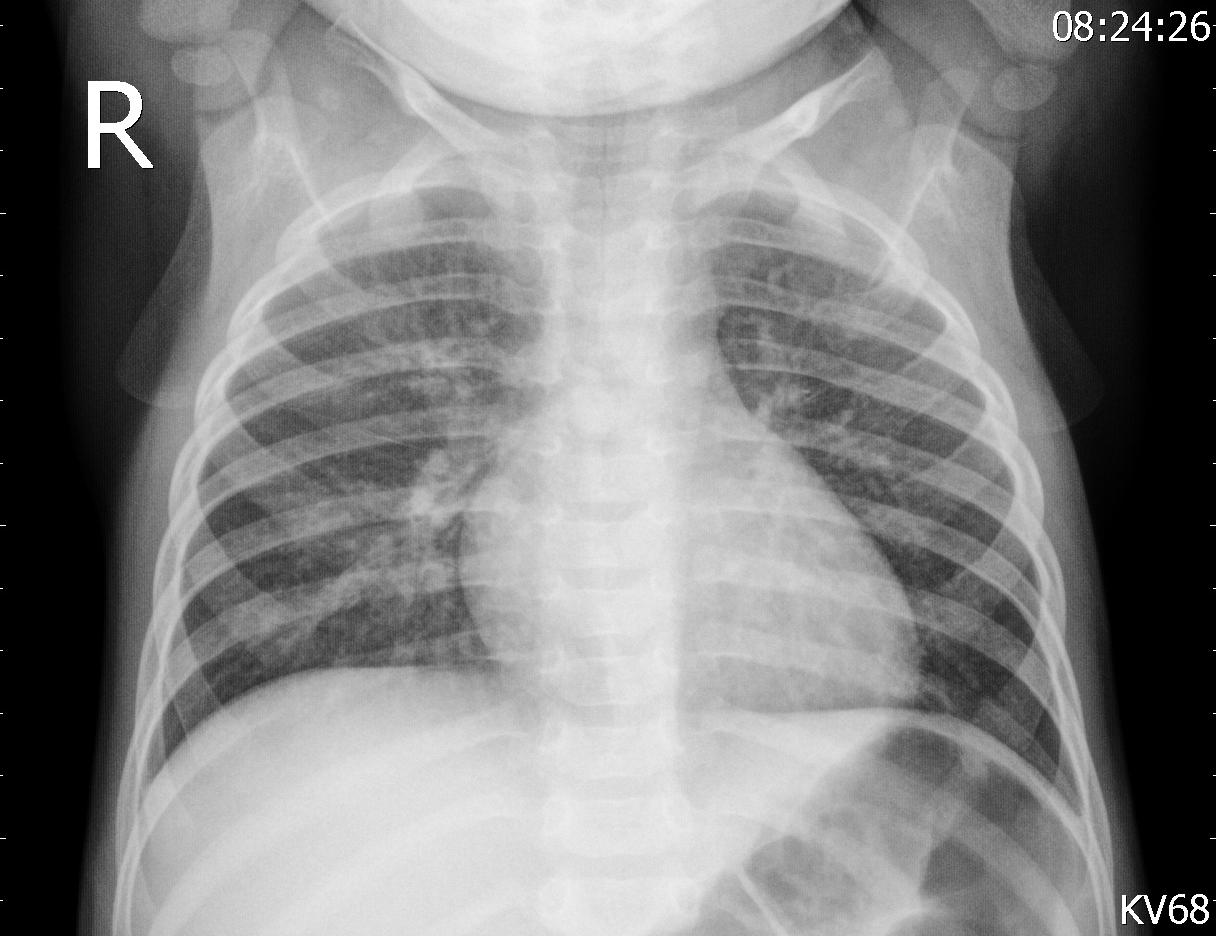
Diagnosis: PNEUMONIA